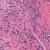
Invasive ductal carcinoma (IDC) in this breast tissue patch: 1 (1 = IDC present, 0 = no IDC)